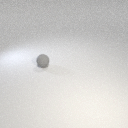
small gray rubber sphere